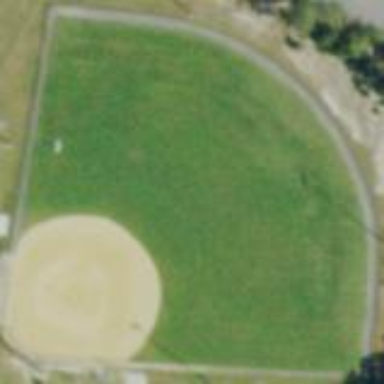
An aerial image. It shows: Baseball pitch for leisure and sports activities.